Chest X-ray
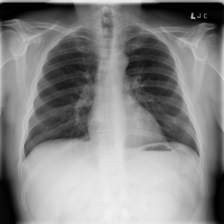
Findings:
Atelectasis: negative
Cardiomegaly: negative
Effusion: negative
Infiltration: negative
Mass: negative
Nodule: negative
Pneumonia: negative
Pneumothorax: negative
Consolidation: negative
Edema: negative
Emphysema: negative
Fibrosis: negative
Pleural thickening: negative
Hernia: negative